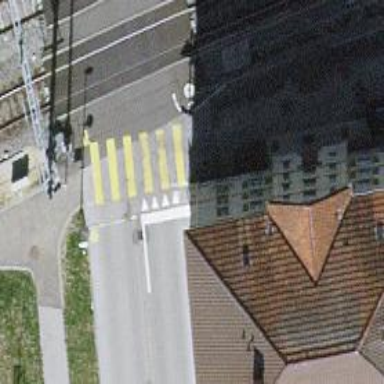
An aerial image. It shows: Uncontrolled zebra crossing with zebra markings.